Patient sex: M
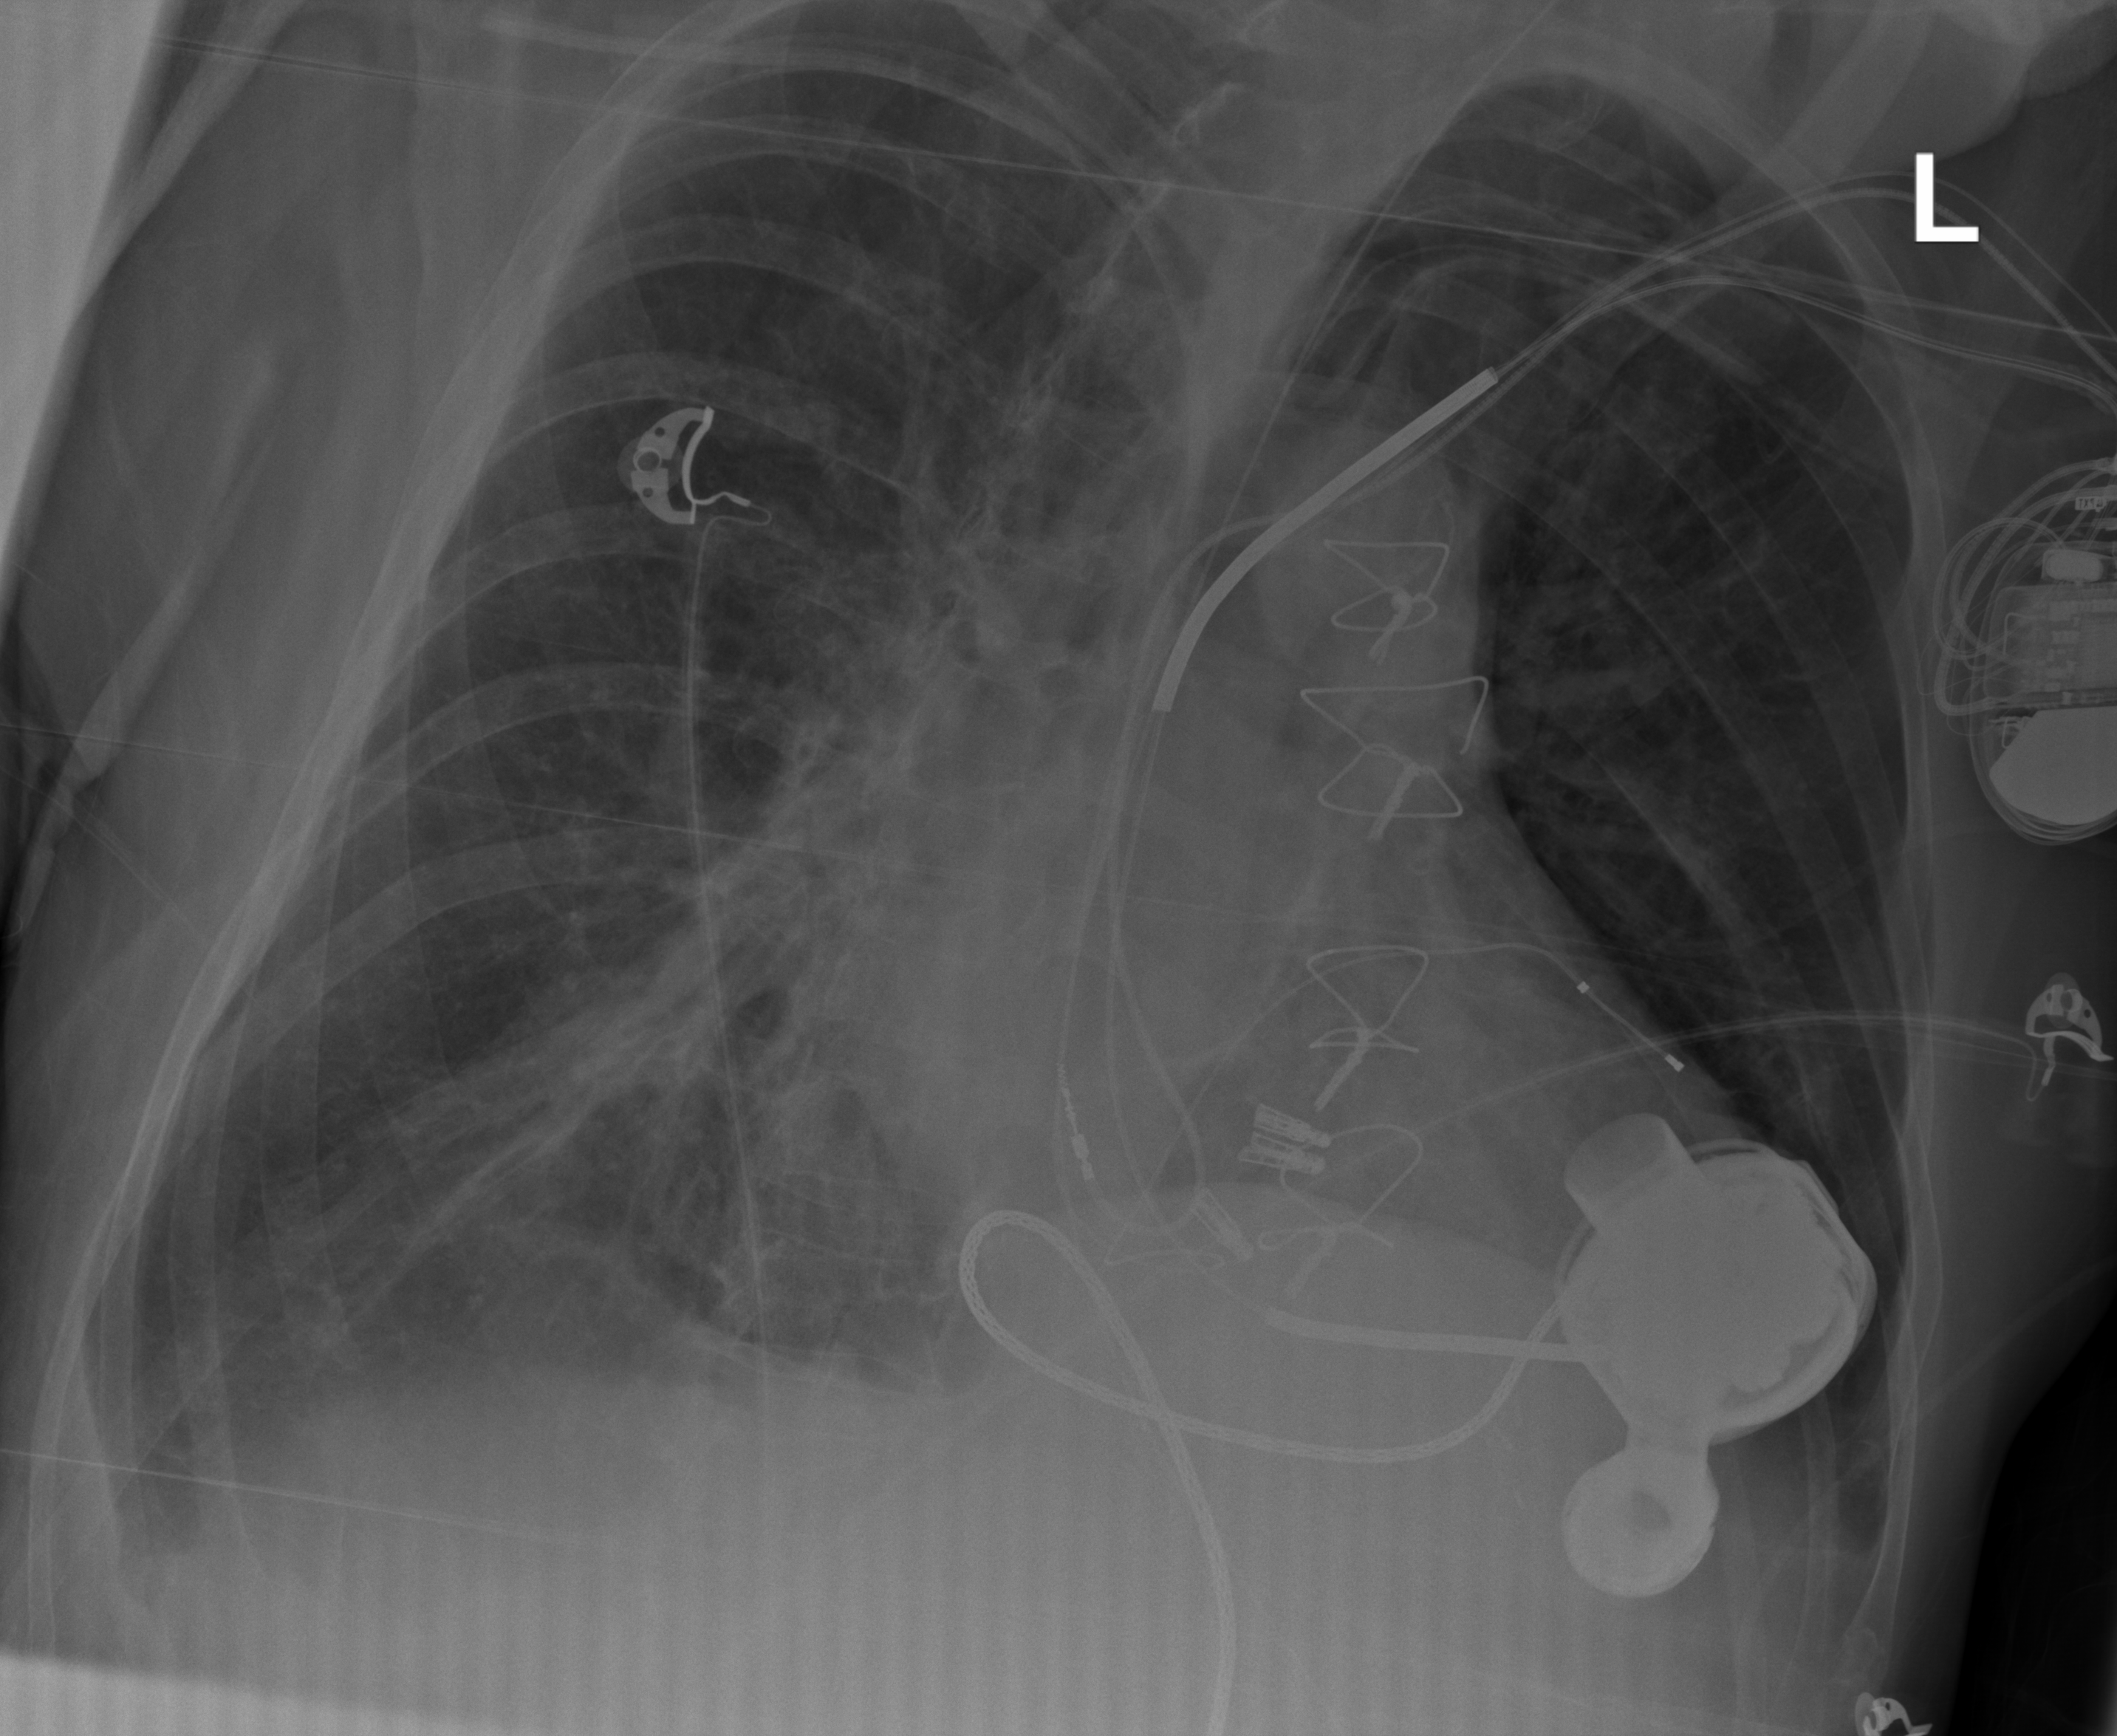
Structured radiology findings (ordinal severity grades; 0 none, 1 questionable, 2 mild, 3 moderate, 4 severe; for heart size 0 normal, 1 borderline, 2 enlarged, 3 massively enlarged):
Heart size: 0
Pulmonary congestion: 0
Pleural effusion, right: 1
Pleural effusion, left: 0
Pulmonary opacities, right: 2
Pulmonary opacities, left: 0
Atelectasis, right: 2
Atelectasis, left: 0